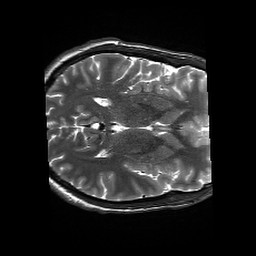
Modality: T2w
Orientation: axial
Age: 21
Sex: male